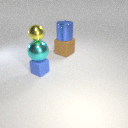
large brown rubber cube below large blue metal cylinder